Question: ### Issue Description
I'm working on an app based on ReactNative 0.40, I am using Fastlane for beta deployments and I'm using Match to manage my signing profiles. Most things work as expected, however:
When I try to run my app on a physical device directly from Xcode 8, it gives me this error:

## This is what I've tried:
- <URL>- - 'fastlane match development''fastlane match adhoc''fastlane match appstore'- 'fastlane match decrypt''security cms -D -i /path/to/***.mobileprovision'
## Questions:
1. What should these settings be for both the project and the target?
2. Which signing identity should be used for running the app on a device from xcode during development?
3. What else can I try to troubleshoot this?
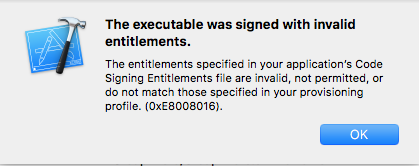
Answer: ... and, finally fixed this. Just in case some other poor soul out there is spinning their wheels, here's what was broken in my case.
The App ID on the dev portal has 3 options for data protection:

However, Xcode doesn't:

The setting has to match anyway, so I hadn't noticed that the entitlements file was set to 'NSFileProtectionComplete' as opposed to 'NSFileProtectionCompleteUntilFirstUserAuthentication'
Making that change, along with switching to Automatic Signing (which in hindsight might have had no effect), fixed the issue. I may switch back to match-managed development profiles and see what happens.